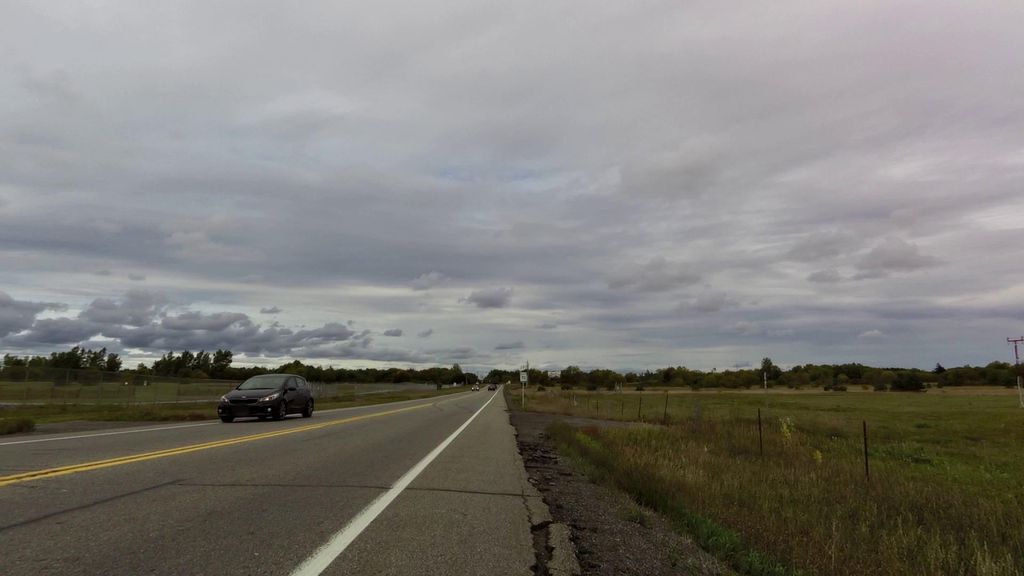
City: ottawa-gatineau